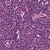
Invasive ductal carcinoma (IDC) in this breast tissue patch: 1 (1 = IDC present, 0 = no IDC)